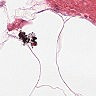
Metastatic tissue present: no